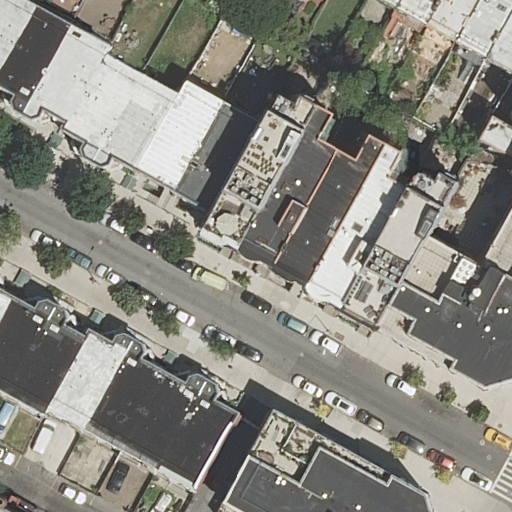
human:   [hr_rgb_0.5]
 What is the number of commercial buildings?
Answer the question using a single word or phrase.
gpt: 0

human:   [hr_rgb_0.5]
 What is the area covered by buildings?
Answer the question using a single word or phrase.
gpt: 5054m2

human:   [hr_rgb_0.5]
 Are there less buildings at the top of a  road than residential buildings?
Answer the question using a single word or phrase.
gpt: yes

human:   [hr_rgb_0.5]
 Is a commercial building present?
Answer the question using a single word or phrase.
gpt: no

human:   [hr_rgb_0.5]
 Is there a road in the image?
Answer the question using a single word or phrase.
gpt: yes

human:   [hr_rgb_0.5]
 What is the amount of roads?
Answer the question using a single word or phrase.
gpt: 2

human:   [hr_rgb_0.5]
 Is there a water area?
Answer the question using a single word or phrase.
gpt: no

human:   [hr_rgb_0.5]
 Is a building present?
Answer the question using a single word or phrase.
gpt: yes

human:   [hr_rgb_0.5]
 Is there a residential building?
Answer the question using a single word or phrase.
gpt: yes

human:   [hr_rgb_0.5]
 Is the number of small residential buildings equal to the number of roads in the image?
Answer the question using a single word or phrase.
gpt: no

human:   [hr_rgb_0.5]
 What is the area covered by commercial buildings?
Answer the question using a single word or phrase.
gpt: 0m2

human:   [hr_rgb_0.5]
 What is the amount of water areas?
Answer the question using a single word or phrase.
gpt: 0

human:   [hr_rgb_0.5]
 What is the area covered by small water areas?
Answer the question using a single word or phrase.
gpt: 0m2

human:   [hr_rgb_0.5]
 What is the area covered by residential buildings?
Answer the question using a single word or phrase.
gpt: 5054m2

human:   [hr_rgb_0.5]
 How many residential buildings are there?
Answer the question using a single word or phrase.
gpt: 28

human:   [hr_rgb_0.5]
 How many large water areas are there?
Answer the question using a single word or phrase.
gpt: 0

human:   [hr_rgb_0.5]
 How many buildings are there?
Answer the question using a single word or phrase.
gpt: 28

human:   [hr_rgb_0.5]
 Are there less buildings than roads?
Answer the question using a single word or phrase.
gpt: no

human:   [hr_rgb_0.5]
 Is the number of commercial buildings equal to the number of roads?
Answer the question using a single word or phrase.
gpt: no

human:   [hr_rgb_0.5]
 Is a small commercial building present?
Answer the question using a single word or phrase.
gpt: no

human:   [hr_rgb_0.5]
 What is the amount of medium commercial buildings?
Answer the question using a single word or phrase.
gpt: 0

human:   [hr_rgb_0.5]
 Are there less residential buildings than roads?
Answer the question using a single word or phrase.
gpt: no

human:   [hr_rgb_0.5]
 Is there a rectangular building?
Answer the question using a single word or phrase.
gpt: yes

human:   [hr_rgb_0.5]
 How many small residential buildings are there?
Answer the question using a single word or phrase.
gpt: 7

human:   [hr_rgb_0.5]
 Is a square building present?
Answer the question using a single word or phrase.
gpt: no

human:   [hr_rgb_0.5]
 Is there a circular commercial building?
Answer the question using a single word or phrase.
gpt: no

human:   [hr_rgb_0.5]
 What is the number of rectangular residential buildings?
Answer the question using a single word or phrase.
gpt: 11

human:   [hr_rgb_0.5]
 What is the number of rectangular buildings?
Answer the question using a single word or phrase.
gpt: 11

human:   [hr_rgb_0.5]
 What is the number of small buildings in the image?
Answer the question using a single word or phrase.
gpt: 7

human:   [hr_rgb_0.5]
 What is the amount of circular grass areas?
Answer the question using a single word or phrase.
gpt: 0

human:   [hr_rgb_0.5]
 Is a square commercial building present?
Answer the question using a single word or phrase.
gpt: no

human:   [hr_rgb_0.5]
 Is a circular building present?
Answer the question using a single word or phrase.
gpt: no

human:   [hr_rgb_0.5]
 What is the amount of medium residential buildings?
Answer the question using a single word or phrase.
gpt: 20

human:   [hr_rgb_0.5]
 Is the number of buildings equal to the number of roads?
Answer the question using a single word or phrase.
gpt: no

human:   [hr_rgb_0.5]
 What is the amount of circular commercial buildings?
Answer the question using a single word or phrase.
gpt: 0

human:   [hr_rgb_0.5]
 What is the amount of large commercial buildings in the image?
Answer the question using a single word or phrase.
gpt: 0

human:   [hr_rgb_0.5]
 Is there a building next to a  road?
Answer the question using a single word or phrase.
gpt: yes

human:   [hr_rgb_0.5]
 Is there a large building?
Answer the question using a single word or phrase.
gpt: yes

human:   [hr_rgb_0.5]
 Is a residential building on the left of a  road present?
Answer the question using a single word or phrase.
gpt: yes

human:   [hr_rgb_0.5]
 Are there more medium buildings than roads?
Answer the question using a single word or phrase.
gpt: yes

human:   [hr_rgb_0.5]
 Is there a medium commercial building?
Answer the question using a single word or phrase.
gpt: no

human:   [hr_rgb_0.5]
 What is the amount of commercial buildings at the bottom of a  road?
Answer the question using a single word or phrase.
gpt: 0

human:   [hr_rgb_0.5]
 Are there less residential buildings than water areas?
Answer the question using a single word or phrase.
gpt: no

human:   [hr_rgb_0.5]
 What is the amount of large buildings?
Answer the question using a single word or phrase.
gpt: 1

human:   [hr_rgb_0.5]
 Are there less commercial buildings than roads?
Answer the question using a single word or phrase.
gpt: yes

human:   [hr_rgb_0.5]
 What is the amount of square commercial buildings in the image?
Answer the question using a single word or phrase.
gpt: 0

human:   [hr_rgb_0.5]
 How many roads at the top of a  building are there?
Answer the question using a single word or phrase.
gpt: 2

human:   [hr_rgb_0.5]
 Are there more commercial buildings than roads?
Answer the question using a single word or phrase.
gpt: no

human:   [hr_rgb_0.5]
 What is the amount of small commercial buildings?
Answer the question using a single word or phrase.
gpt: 0

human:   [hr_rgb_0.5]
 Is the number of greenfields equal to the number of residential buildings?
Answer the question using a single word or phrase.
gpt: no

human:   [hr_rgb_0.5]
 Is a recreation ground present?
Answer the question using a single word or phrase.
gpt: no

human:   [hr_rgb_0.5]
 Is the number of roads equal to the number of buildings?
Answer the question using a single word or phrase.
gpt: no

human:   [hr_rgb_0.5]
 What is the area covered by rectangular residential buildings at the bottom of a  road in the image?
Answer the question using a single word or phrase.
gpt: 2m2

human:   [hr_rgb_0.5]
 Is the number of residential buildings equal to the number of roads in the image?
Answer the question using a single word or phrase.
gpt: no

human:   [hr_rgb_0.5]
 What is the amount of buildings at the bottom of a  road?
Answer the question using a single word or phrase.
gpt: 5

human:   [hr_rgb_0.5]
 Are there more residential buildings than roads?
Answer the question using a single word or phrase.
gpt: yes

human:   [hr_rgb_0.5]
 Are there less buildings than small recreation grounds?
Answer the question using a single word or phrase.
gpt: no

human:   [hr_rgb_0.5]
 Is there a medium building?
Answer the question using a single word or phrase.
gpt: yes

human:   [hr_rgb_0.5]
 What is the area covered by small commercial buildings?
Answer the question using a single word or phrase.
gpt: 0m2

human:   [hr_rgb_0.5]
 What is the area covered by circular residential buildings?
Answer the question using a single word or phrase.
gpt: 0m2

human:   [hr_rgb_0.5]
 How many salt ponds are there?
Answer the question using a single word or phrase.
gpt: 0

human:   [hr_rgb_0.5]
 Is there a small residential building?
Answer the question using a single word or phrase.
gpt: yes

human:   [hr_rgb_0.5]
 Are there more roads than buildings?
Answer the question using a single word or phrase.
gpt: no

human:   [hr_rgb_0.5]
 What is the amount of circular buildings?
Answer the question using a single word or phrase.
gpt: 0